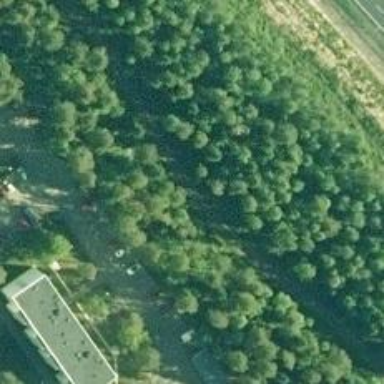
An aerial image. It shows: Cycleway.